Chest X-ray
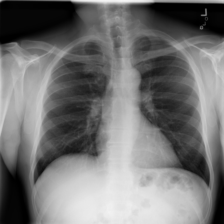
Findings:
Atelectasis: negative
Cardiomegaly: negative
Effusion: negative
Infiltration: negative
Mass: negative
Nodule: negative
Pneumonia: negative
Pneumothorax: negative
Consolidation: negative
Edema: negative
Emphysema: negative
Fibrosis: negative
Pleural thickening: negative
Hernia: negative